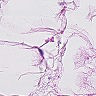
Metastatic tissue present: no